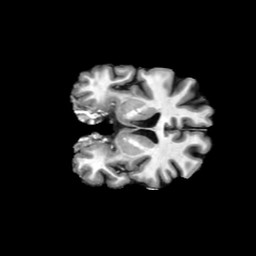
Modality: T1w
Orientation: coronal
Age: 48
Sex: male
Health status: ill